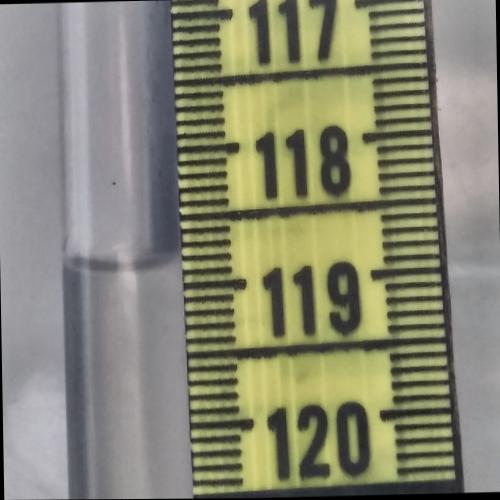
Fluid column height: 118.8 cm